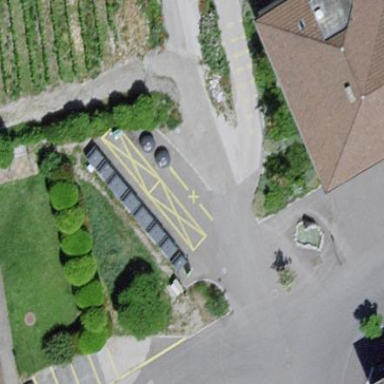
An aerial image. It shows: Recycling centre providing amenities for recycling.